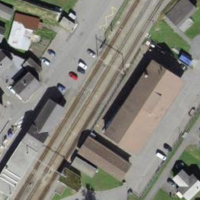
EUNIS habitat code: 54
Species observed at this site:
Phylloscopus collybita
Phoenicurus ochruros
Passer domesticus
Fringilla coelebs
Parus major
Delichon urbicum